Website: macys
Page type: payment
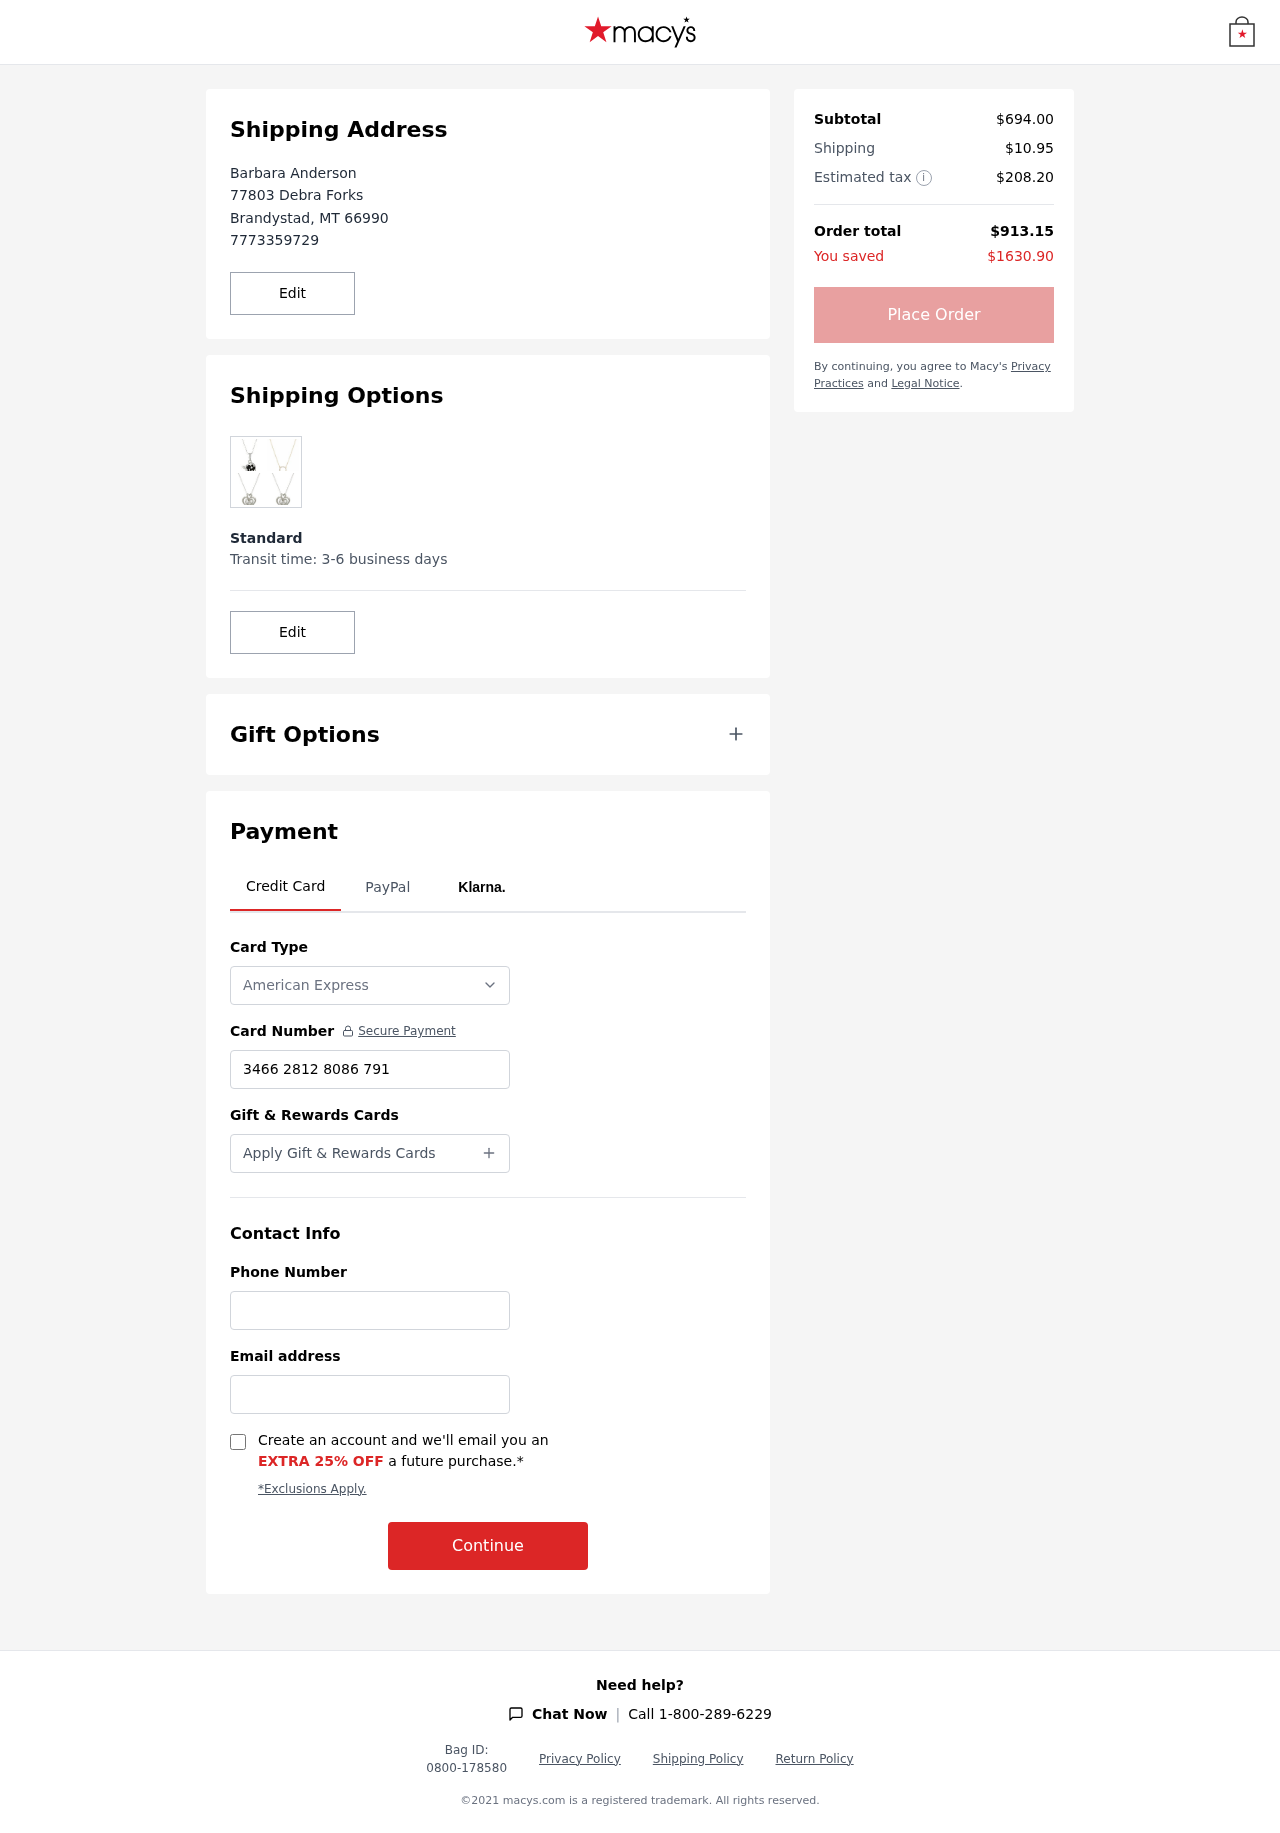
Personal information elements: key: PII_CARD_NUMBER
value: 3466 2812 8086 791
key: PII_CARD_TYPE
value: American Express
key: PII_CITY
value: Brandystad
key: PII_EMAIL
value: barbaraanderson@yahoo.com
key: PII_FULLNAME
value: Barbara Anderson
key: PII_PHONE
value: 7773359729
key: PII_POSTCODE
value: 66990
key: PII_STATE_ABBR
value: MT
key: PII_STREET
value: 77803 Debra Forks
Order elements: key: ORDER_SUBTOTAL
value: $694.00
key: ORDER_SHIPPING_COST
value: $10.95
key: ORDER_TAX
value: $208.20
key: ORDER_TOTAL
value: $913.15
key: ORDER_SAVINGS
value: $1630.90